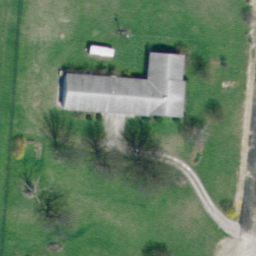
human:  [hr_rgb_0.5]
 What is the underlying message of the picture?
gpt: sparse residential